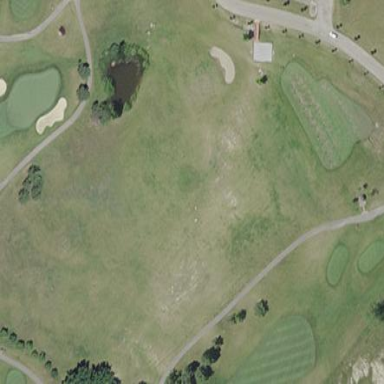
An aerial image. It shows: Driving range for golf on grass.